Question: Go to ParentI have five classes :

1.post :parent
1. and 3 sub class :article,news.advertisement
3.tags
How can I craate relation between 3 sub class and Tags.
each class :article ,news,advertisement has 0 or many tags .
please help me.
'''
public abstract class Post
{
protected string Title { get; set; }
protected string Content { get; set; }
protected DateTime AddDate { get; set; }
protected bool IsReady { get; set; }
public virtual Member Member { get; set; }
[ForeignKey("Member")]
public int MemberID { get; set; }
[DefaultValue(0)]
public int Views { get; set; }
public ICollection<Tag> Tags { get; set; }
public ICollection<Comment> Comments { get; set; }
}
public class Article:Post
{
[Key]
public int ArticleId { get; set; }
public IList<Tag> Tags { get; set; }
}
public sealed class Tag
{
[Key]
public int TagId { get; set; }
public string Value { get; set; }
}
public class News : Post
{
[Key]
public int NewsId { get; set; }
public IList<Tag> Tags { get; set; }
}
'''
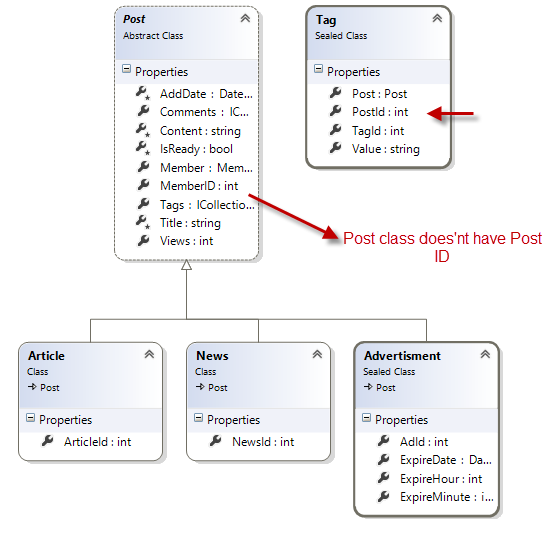
Answer: # Entity Framework inheritance
You're using inheritance in the code first model. By default, EF will use a <URL>.
The result of this is that EF will try to create one table with three key columns, in effect creating a composite key. You also try to have three 'Tags' properties in one table. That won't work.
As with all inheritance, put common properties and behavior in the base class. In this case, remove the 'ArticleId', 'NewsId' and 'AdId'. Create one 'Id' property in the 'Post' class. Move the 'Tags' property to the base class for now as well. See the next section on how to configure it in EF.
# Entity Framework configuration
When you create an 'int' property named 'Id' on a class, EF will automatically make it an auto-incrementing primary key. With inheritance, you'll only need one primary key column, because there'll be one record for each concrete type, whether it's a 'News', 'Article' or 'Advertisement'.
Regarding the 'Tags', you're creating a many-to-many relationship. So, each 'Post' should have 'ICollection<Tag> Tags' and each 'Tag' should have 'ICollection<Post> Posts'. Make the collections 'virtual' to enable lazy loading.
# Solution sample
You can use the following EF code first classes:
'''
public abstract class Post {
public int Id { get; set; }
public string Title { get; set; }
public string Content { get; set; }
public virtual ICollection<Tag> Tags { get; set; }
// etc...
}
public class Article : Post {}
public class News : Post {}
public class Advertisement : Post {
public DateTime ExpirationDate { get; set; }
}
public class Tag {
public int Id { get; set; }
public string Value { get; set; }
public virtual ICollection<Post> Posts { get; set; }
}
public class PostsContext : DbContext {
public DbSet<Post> Posts { get; set; }
public DbSet<Tag> Tags { get; set; }
}
'''